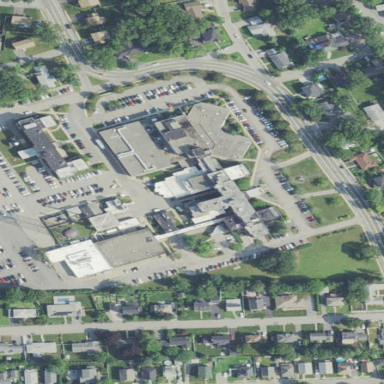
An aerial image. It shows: Hospital building.